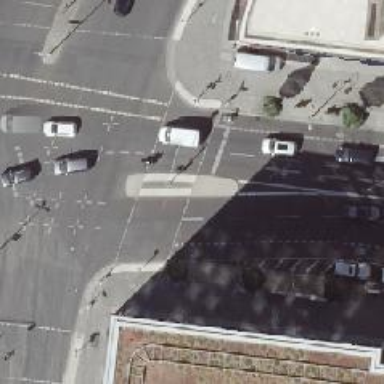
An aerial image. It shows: Footway that serves as traffic island.